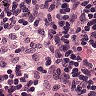
Metastatic tissue present: no